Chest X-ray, PA view. Patient: 67 years old, sex M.
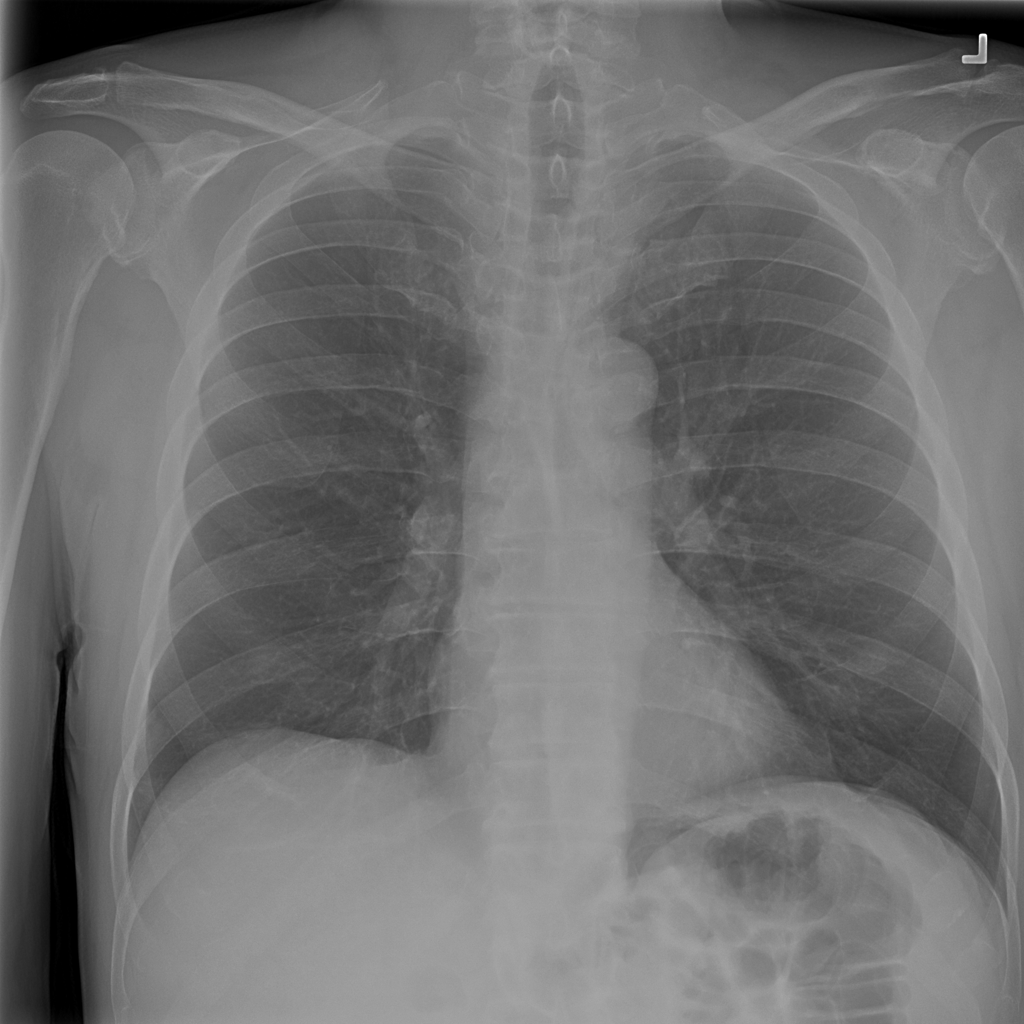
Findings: No Finding